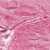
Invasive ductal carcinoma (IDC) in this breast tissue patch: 0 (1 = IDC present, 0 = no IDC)